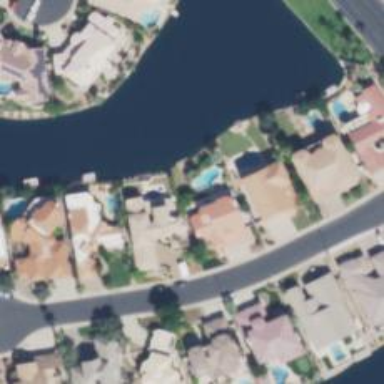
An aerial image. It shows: This residential area consists of single-family homes.